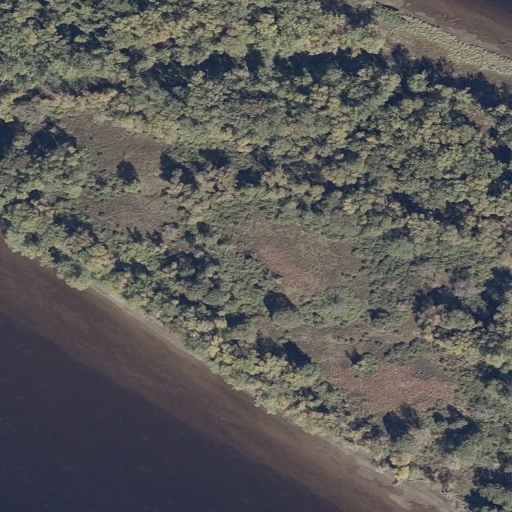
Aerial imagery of island in Maine named Cow Island containing deciduous forest, open water, woody wetlands, grassland, herbaceous wetlands, mixed forest, evergreen forest, and shrub